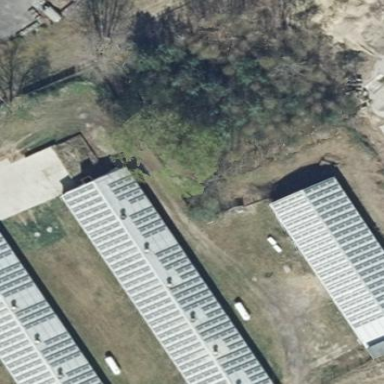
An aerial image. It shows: Gabled roof of white farm auxiliary building. The roof is oriented along the structure.